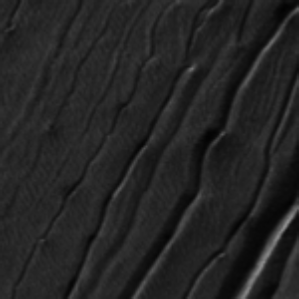
Label: frost